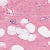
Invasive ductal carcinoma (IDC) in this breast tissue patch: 0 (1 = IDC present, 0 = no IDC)